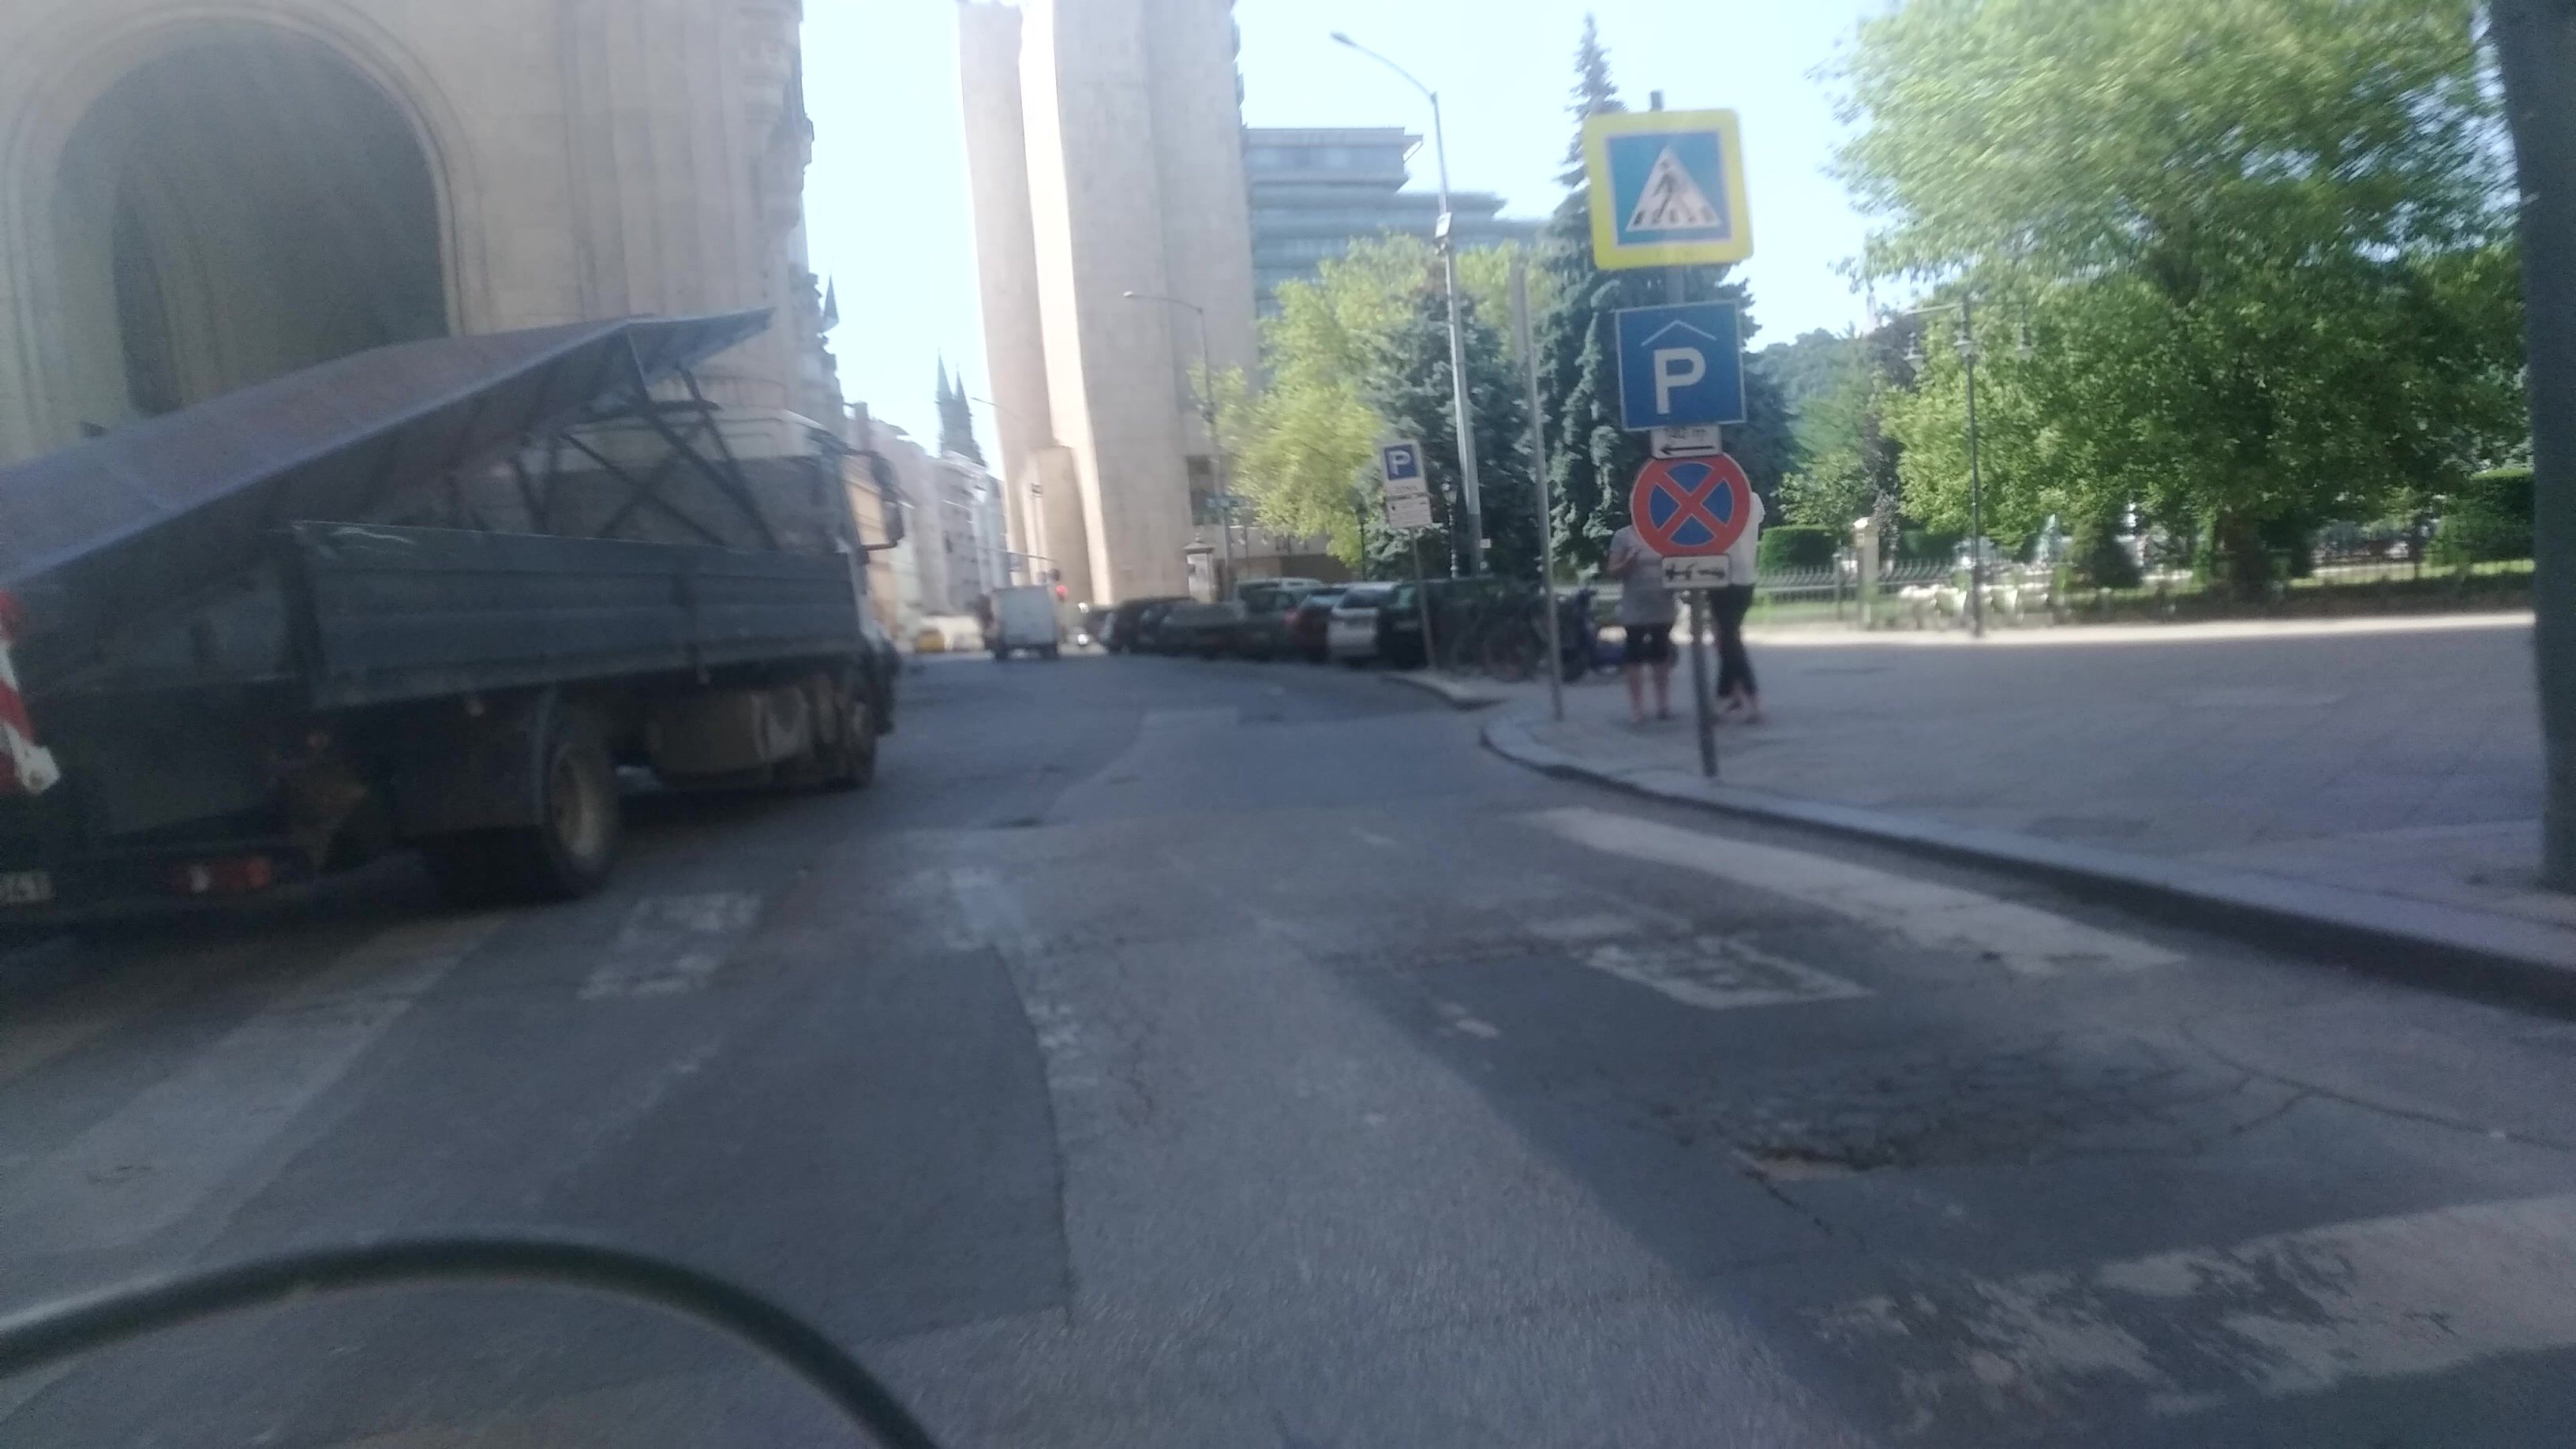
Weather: clear
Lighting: day
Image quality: good
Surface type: walking surface
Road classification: residential
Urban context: urban centre
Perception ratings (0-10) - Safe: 2.13, Lively: 6.93, Beautiful: 4.47, Boring: 6.3, Depressing: 3.09, Wealthy: 5.19